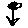
Label: flower